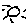
Label: sun